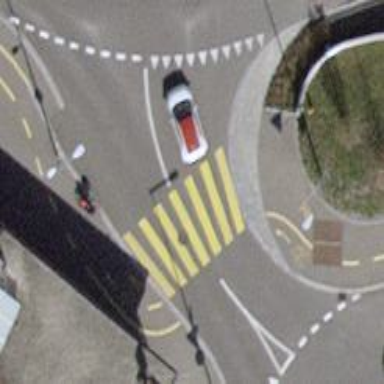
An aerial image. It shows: Crossing on asphalt cycleway.